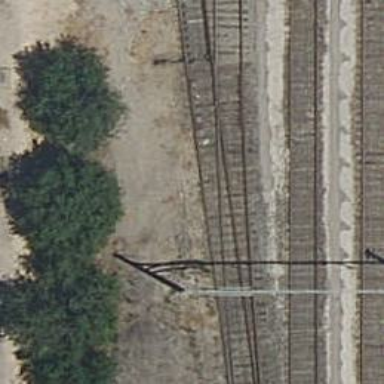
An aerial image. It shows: Railway yard with electrified contact lines.